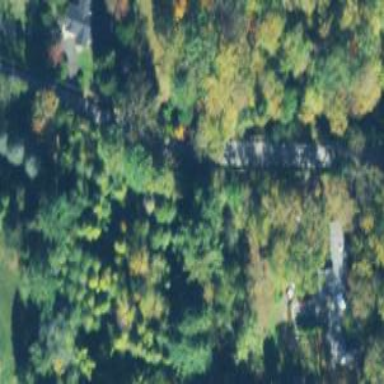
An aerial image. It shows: Tertiary road on asphalt surface running over box culvert bridge.